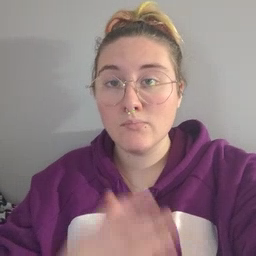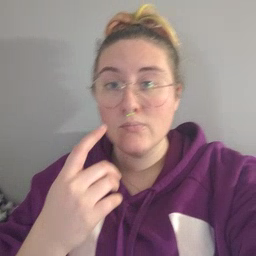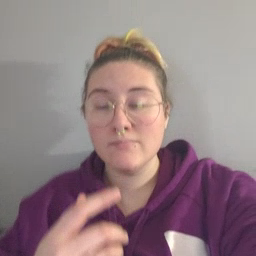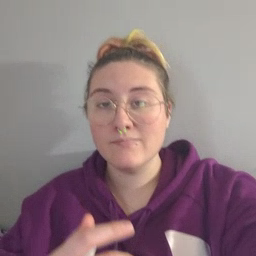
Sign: go